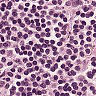
Metastatic tissue present: no